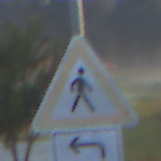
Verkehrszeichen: FussgaengerLinks
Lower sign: RichtungsangabeDurchPfeile2
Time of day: Dawn
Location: Outdoor (Nature)
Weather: Clear
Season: NotSpecified
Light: Natural